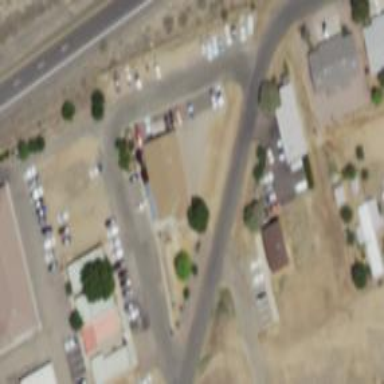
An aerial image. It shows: Veterinary facility.